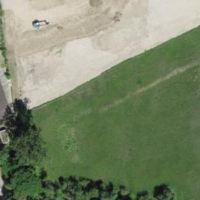
EUNIS habitat code: 23
Species observed at this site:
Ciconia ciconia
Prunus padus